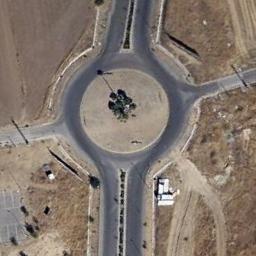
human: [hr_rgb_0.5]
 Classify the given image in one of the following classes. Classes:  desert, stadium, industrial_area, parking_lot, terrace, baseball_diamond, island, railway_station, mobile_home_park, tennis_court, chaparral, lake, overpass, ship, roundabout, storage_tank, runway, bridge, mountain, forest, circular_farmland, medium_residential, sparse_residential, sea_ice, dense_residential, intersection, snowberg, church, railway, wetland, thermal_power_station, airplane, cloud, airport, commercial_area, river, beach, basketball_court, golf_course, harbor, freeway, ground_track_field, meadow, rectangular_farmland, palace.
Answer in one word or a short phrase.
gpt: roundabout